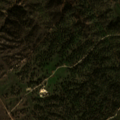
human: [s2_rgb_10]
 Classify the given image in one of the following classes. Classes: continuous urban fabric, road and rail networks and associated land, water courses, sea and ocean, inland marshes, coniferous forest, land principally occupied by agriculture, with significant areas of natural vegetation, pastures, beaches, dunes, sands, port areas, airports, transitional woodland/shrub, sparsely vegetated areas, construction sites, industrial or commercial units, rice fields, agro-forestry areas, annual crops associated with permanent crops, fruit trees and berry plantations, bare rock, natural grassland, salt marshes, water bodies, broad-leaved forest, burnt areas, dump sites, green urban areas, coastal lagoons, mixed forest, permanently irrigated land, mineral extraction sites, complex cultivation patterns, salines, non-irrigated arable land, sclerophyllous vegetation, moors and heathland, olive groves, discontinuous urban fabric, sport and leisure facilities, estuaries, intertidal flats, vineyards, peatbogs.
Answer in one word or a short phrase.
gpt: non-irrigated arable land, olive groves, agro-forestry areas, transitional woodland/shrub, water bodies